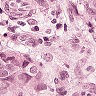
Metastatic tissue present: yes